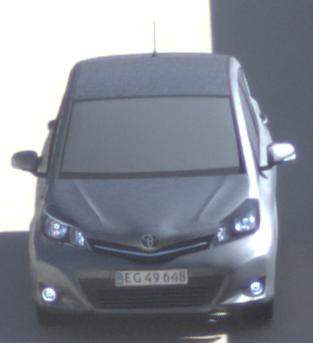
Make: Toyota
Model: Yaris 1.0
Detailed model: Yaris (XP9)
Model produced from: 2009/01
Model produced until: 2010/10
Doors: 3
Color: gray
Road condition: dry road
Daytime: morning or afternoon
Contrast: high contrast